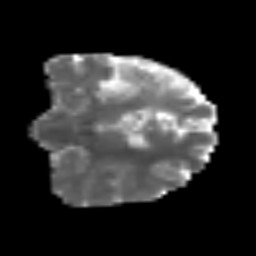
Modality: MD
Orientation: coronal
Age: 56
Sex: male
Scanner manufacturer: siemens
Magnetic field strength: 3 T
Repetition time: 3.2 s
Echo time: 0.081 s